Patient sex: M
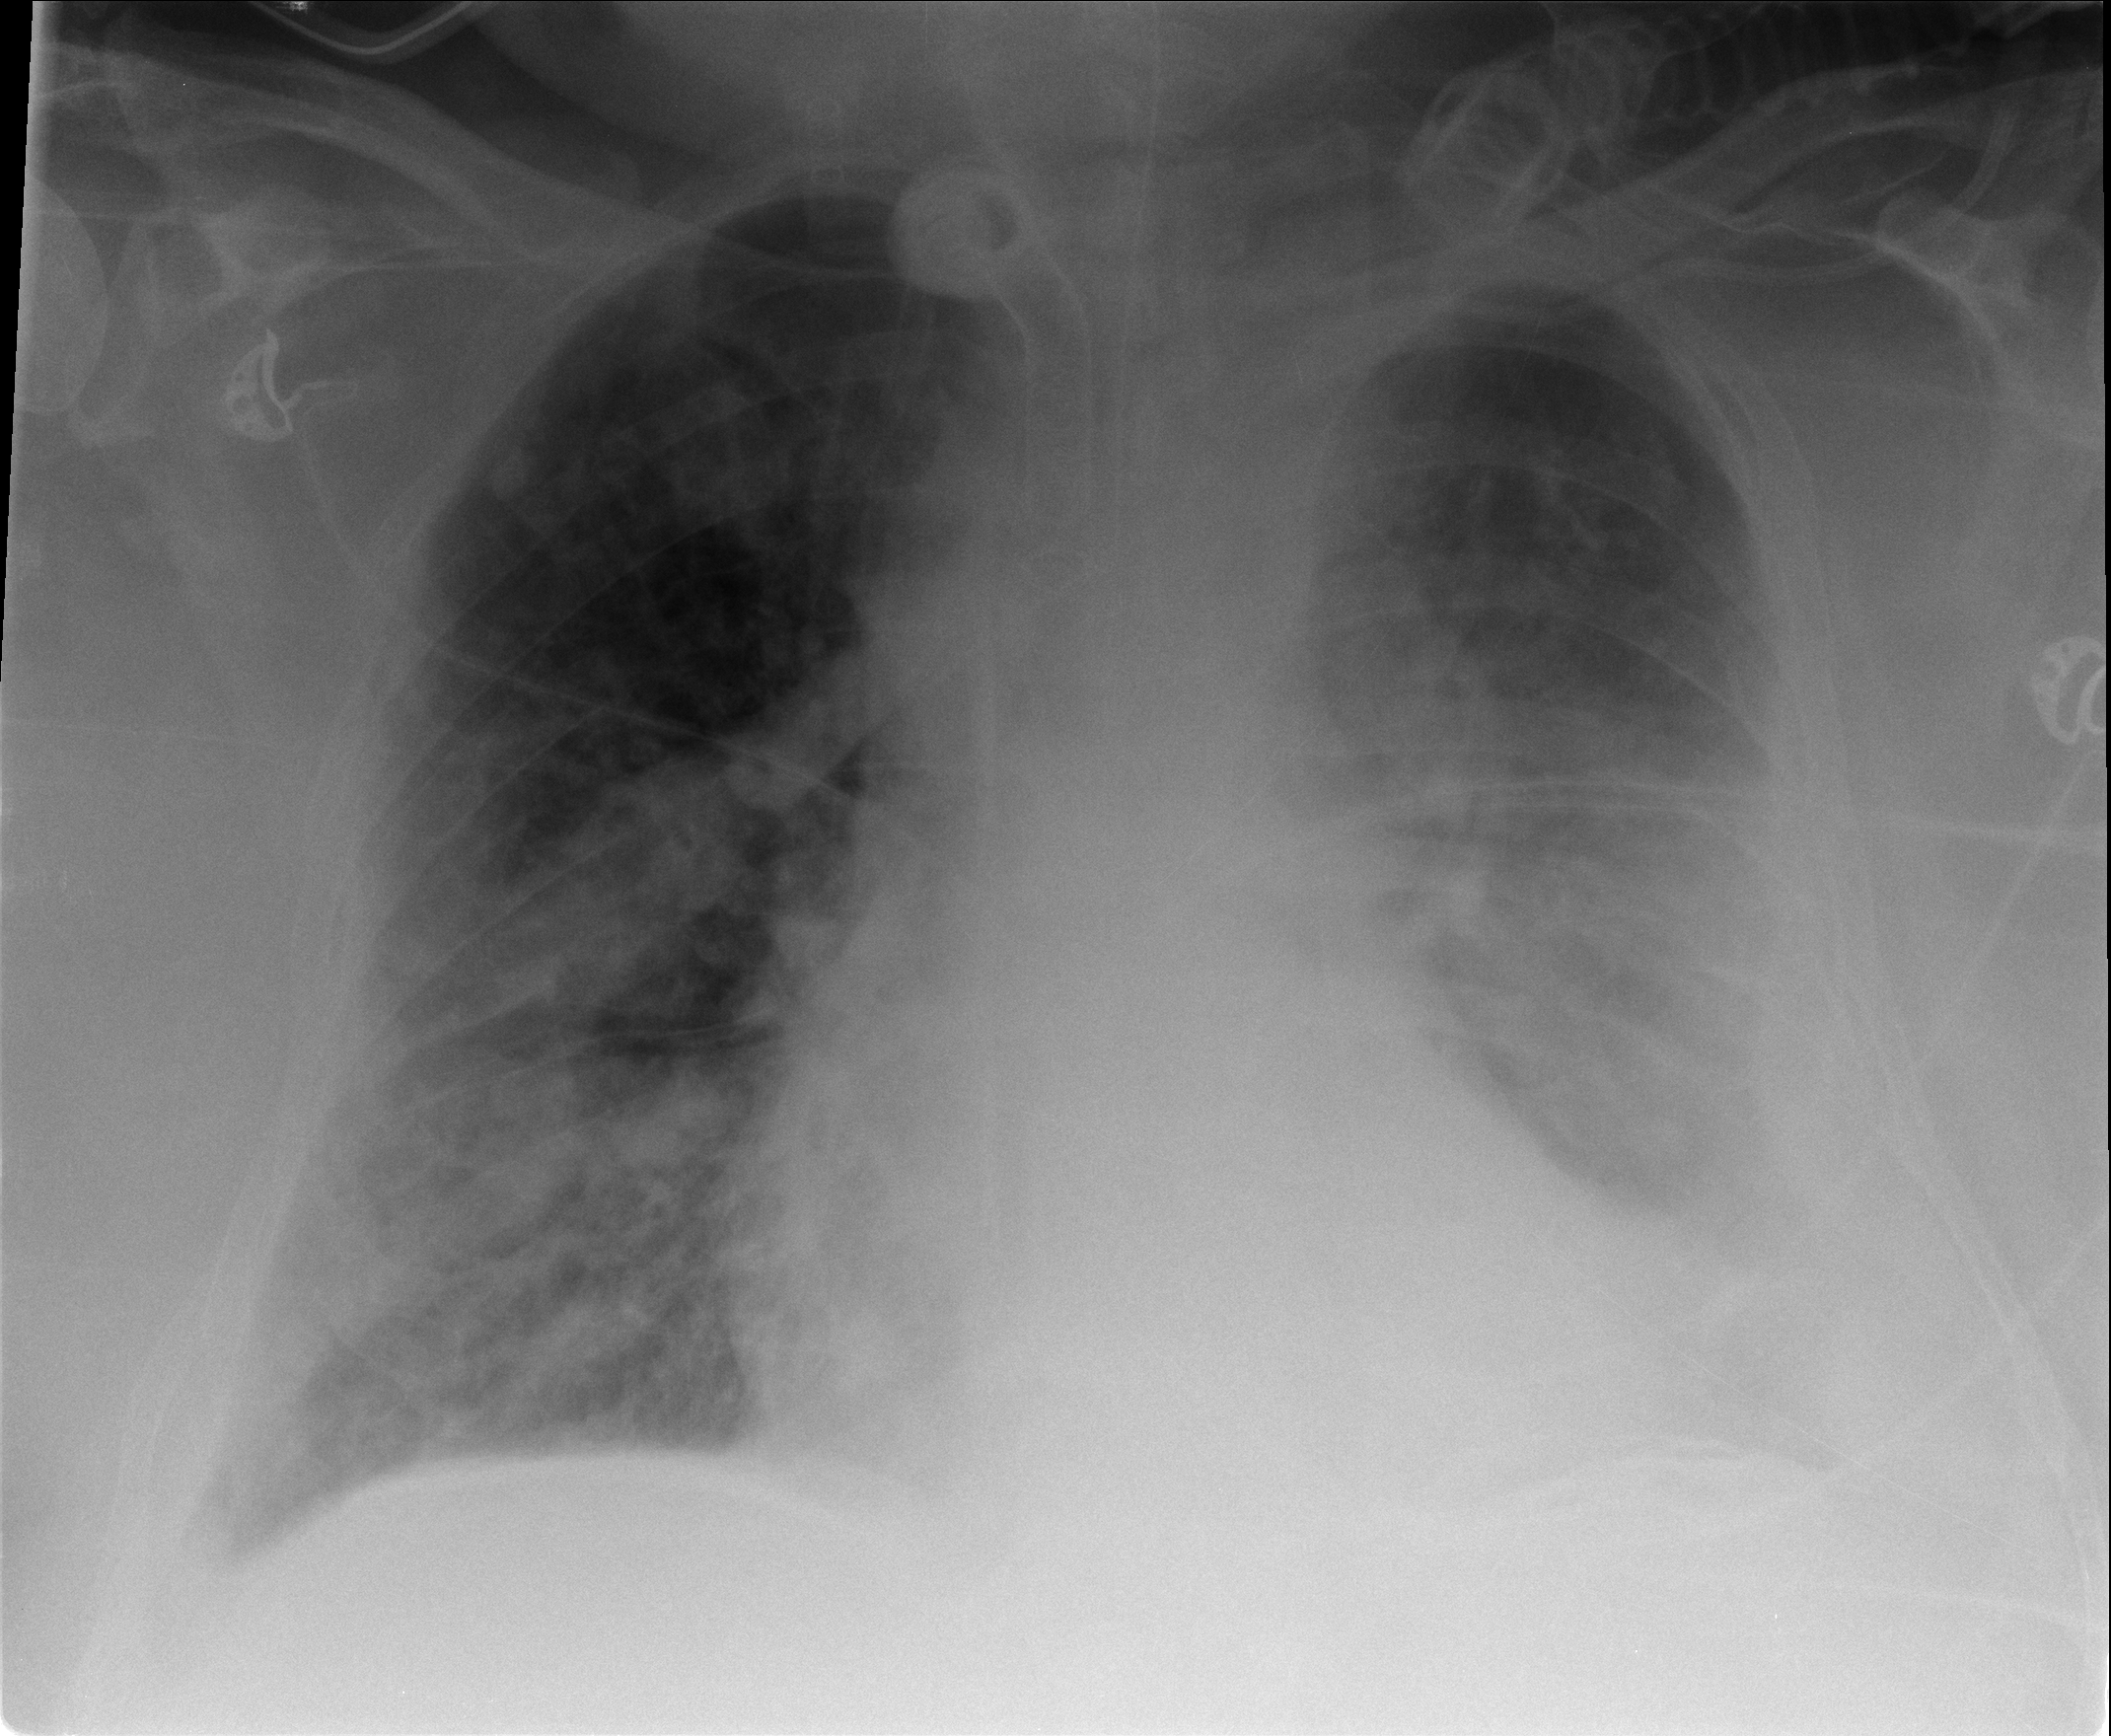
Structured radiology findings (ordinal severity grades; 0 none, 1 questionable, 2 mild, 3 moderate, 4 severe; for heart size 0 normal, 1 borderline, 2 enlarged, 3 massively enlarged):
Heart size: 1
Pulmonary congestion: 0
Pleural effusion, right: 0
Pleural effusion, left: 2
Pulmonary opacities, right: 2
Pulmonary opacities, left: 2
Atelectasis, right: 0
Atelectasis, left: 0